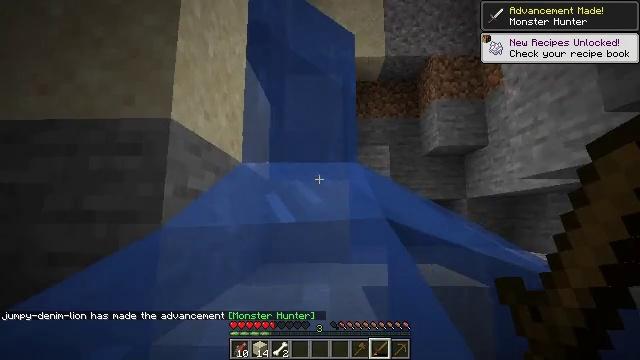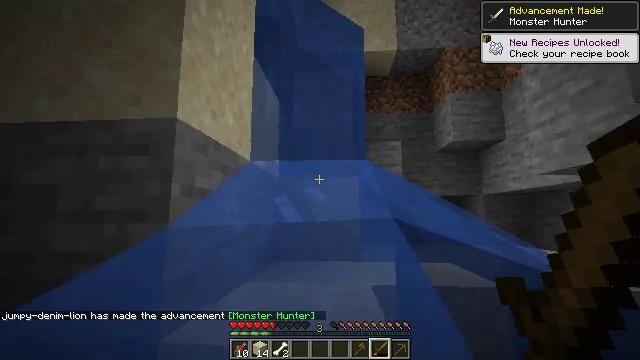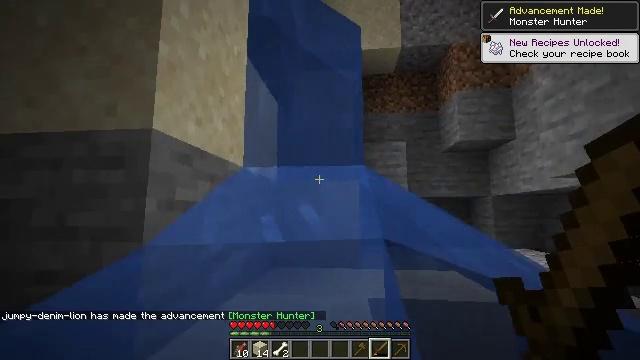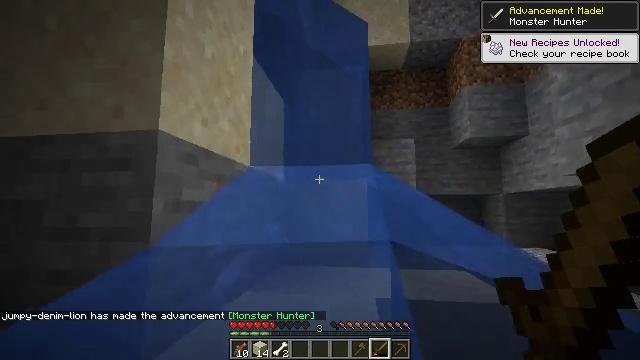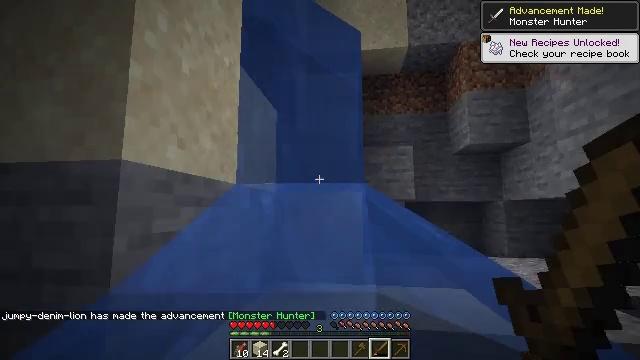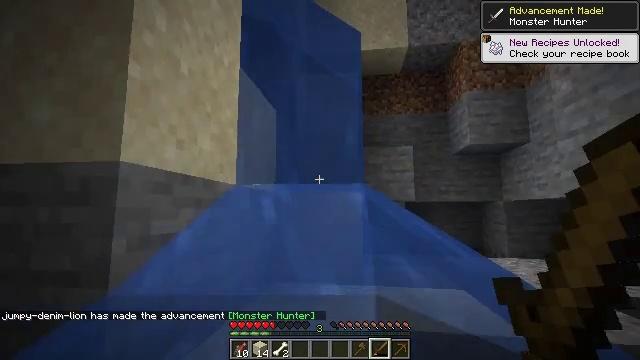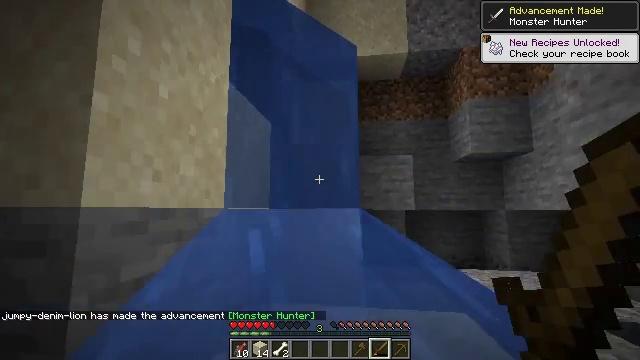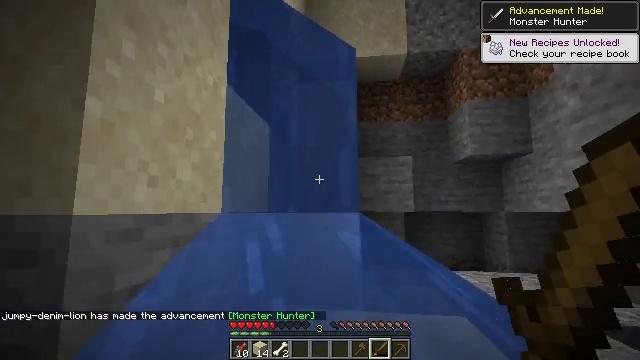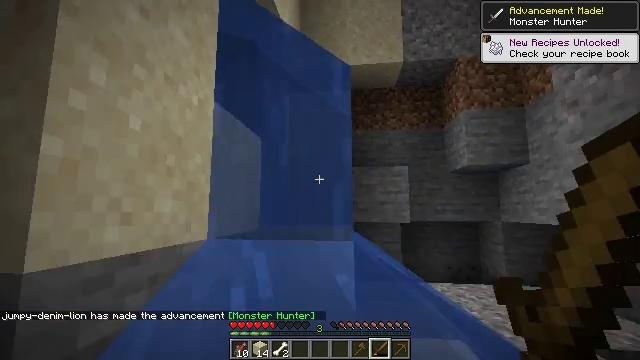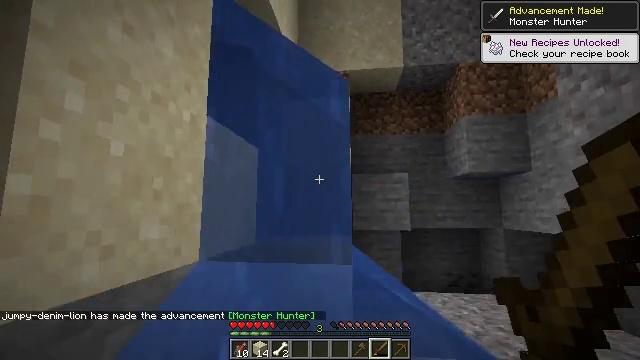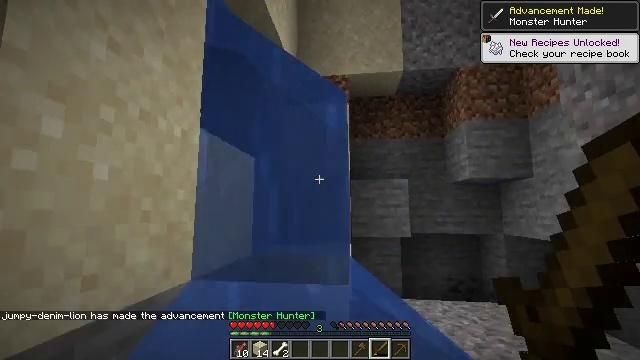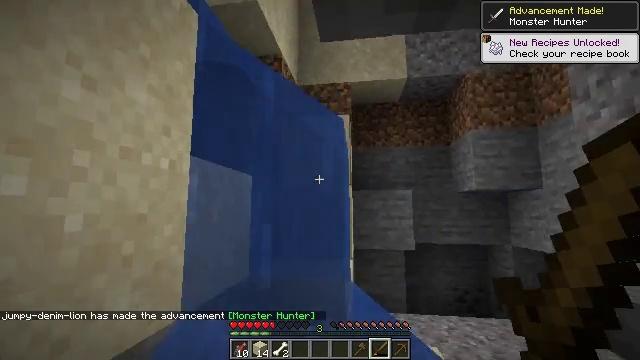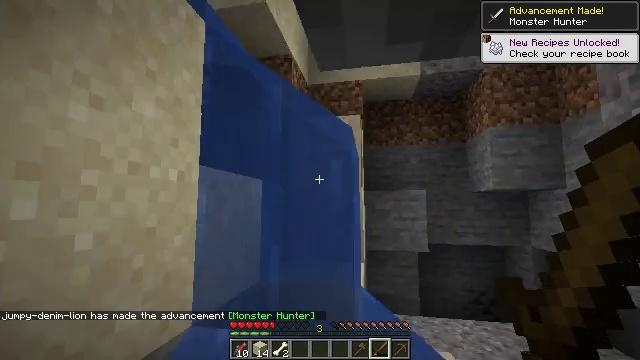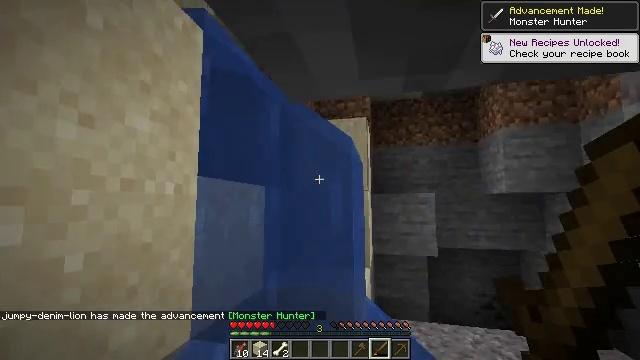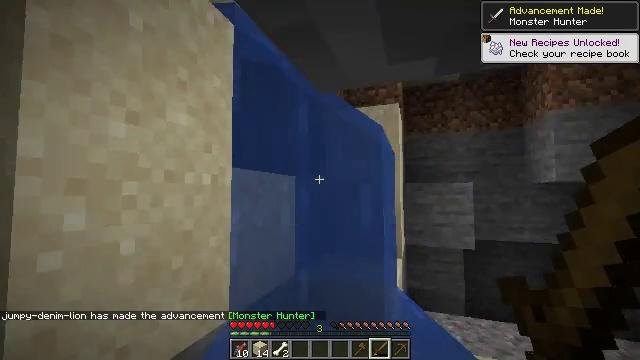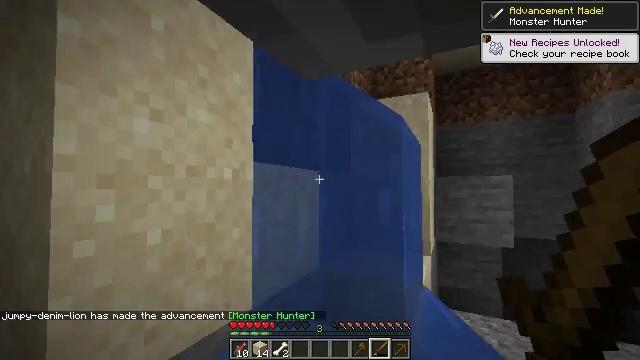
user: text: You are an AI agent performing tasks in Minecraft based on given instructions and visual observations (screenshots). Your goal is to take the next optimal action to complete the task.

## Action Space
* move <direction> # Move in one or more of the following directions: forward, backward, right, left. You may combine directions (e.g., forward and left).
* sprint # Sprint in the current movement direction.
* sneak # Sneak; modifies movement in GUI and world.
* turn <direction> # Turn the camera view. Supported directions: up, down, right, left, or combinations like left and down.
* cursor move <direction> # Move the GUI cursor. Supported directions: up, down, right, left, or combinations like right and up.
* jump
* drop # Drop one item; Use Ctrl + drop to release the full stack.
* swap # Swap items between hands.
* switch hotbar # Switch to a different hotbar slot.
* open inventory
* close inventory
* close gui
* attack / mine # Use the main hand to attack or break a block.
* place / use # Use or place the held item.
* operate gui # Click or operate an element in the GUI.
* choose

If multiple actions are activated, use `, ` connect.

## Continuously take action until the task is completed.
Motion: motion action
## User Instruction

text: Attack the ground to gather sand.
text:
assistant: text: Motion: move forward and move right, turn left, jump
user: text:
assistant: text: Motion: move forward, turn left, jump
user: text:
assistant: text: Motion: move forward, turn left, jump
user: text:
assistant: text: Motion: move forward, jump
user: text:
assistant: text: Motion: move forward, jump
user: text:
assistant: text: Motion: move forward, jump
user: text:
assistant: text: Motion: move forward, jump
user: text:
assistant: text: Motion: move forward, jump
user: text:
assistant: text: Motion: move forward and move right, jump
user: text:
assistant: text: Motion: move forward and move right, jump
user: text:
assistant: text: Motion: move forward and move right, turn left, jump
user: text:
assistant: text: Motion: move forward and move right, turn left and down, jump
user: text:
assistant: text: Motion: move forward and move right, turn left, jump
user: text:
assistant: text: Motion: move forward and move right, turn left and down, jump
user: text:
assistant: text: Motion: move forward and move right, turn left and down, jump
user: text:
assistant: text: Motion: move forward and move right, turn left, jump
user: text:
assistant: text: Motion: move forward, turn right, jump
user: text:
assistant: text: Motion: move forward, turn right and down, jump
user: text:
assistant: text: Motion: move forward, turn right, jump
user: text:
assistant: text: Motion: move forward, jump
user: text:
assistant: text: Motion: move forward, jump
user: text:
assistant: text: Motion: move forward, jump
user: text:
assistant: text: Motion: move forward and move right, turn left, jump
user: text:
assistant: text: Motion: move forward and move right, turn left and up, jump
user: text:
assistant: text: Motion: move forward and move right, turn left and up, jump
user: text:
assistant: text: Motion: move forward and move right, turn left, jump
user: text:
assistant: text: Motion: move forward and move right
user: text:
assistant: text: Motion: move forward and move right, turn left
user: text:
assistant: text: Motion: move forward and move right, turn left
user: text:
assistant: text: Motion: move forward and move right, turn left